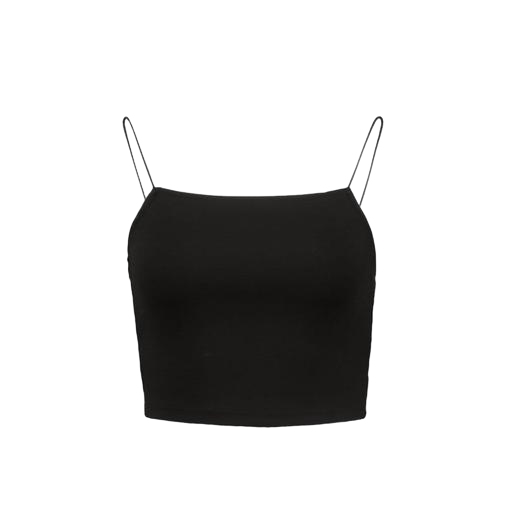
black cropped cami, black cropped tank top, black strappy crop top, white background